Question: I'm trying to use a CSS3 (webkit) drop-shadow filter to place a white glow around any given transparent png with approximately the same dimensions, and '-webkit-filter: drop-shadow(0px 0px 22px rgba(255,255,255,0.8));' is working great for solid images. The problem is that it mangles images that are primarily text somewhat horribly. All the shadows blend together instead of creating a proper tight glow effect.

I need to be able to use spread instead of blur so that the shadows don't just become a big blob behind some of the text, but apparently while the standard says that <URL>.
I've heard that SVG drop shadow filter can be used to achieve the same effect as drop-shadow (and in fact must be used in Firefox) but I haven't been able to find a way to apply a spread property to that either.
What kind of workarounds exist for this problem, if any?
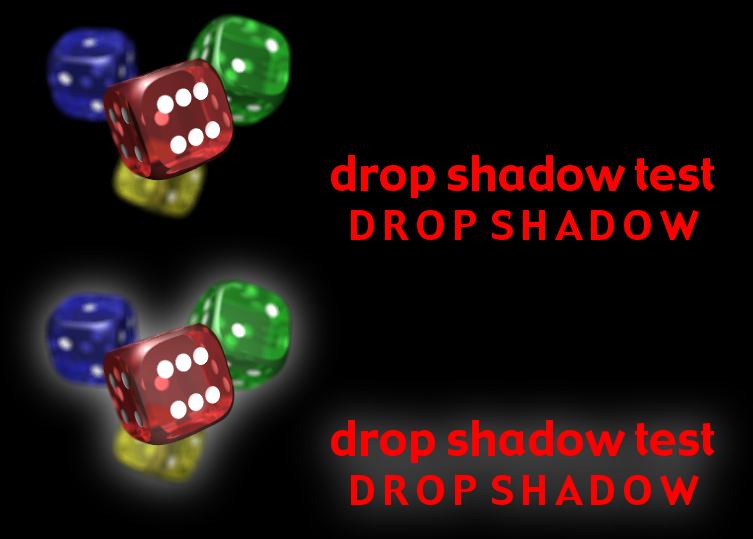
Answer: Well, I figured out how to replace the non-functioning spread property using SVG filters. Big thanks to Michael Mullany though his answer wasn't 100% what I need. Here's the filter I'm using:
'''
<filter id="drop-shadow">
<feMorphology operator="dilate" radius="6" in="SourceAlpha" result="dilated"/>
<feGaussianBlur stdDeviation="3" in="dilated" result="blurred"/>
<feFlood flood-color="rgba(255,255,255,0.5)" in="blurred" result="flooded"/>
<feMerge>
<feMergeNode/>
<feMergeNode in="SourceGraphic"/>
</feMerge>
</filter>
'''
feMorphology dilate operator replicates the functionality I wanted very nicely, making it easier to give the text a 'glow' effect that conforms a lot more strictly to the outline of the text.

(Oddly, feFlood does nothing and I'm unable to get a white glow, but that's a problem for another question. The filter also eats up 100% of a single core as long as it's open in a tab in the latest Chrome. Oh well.)